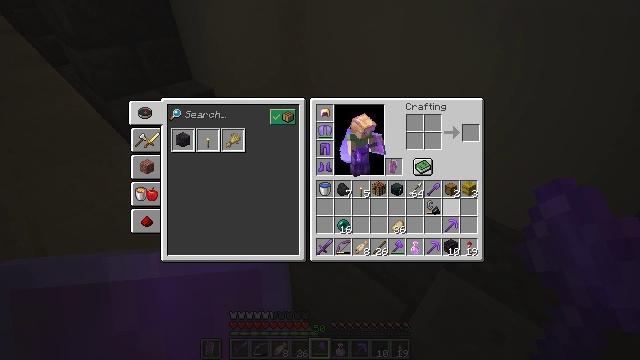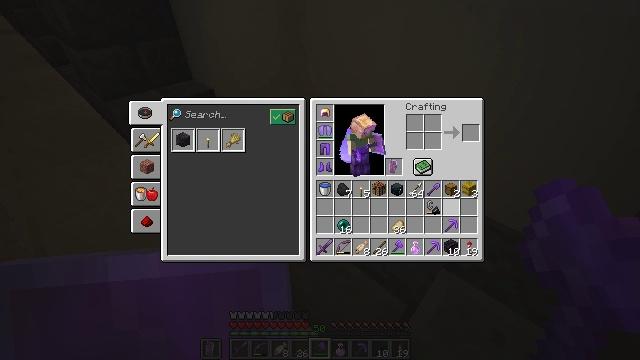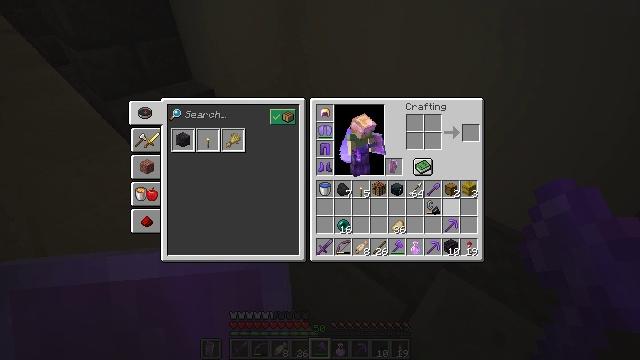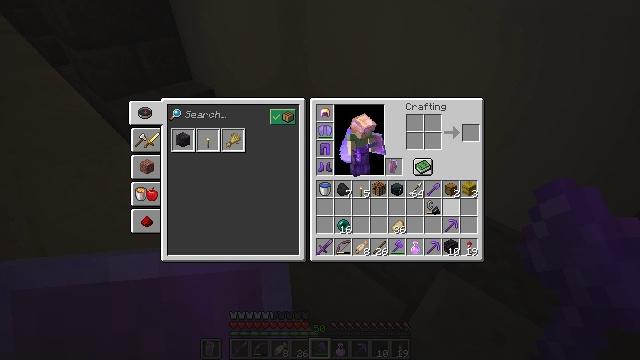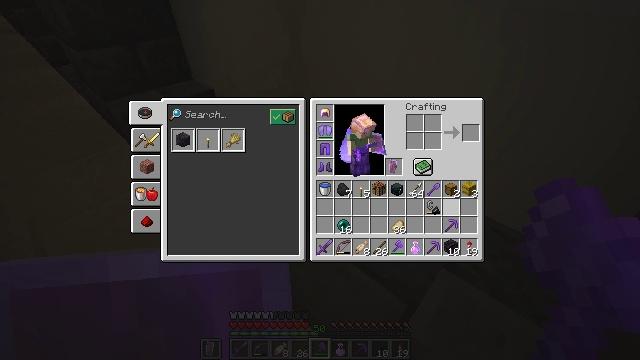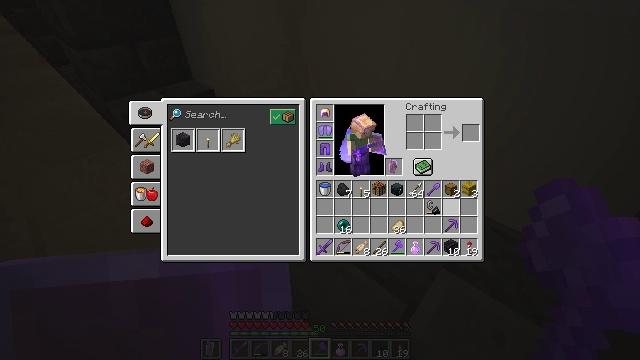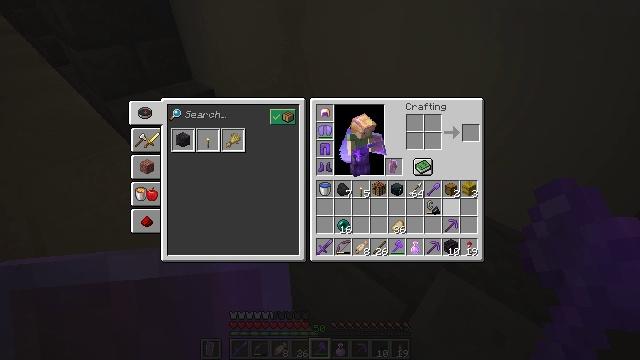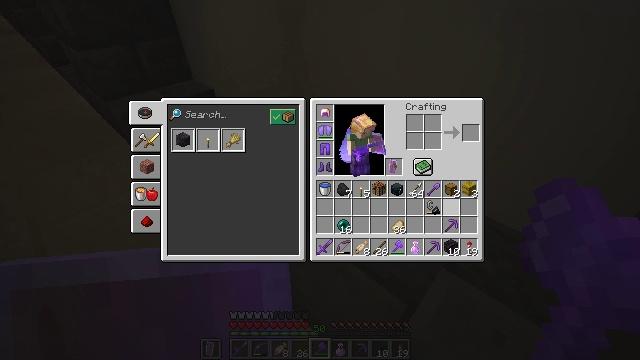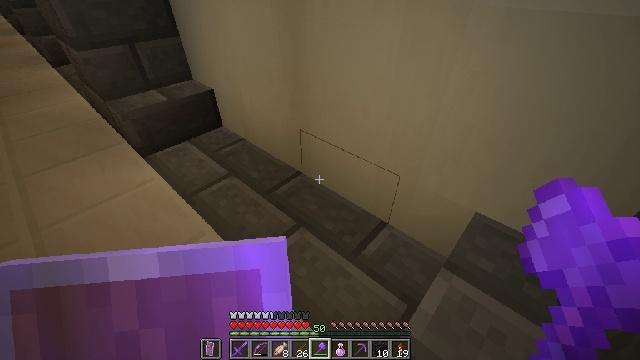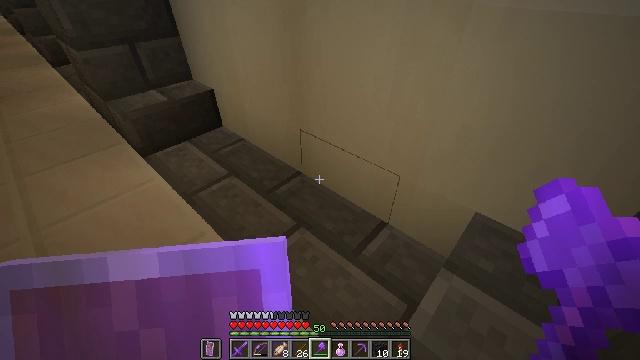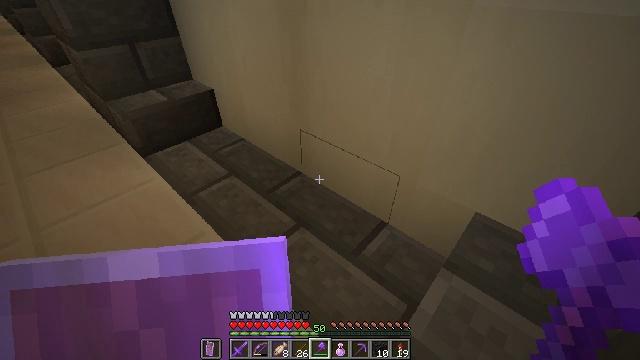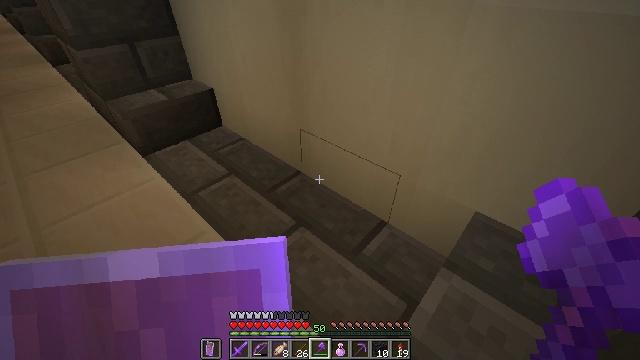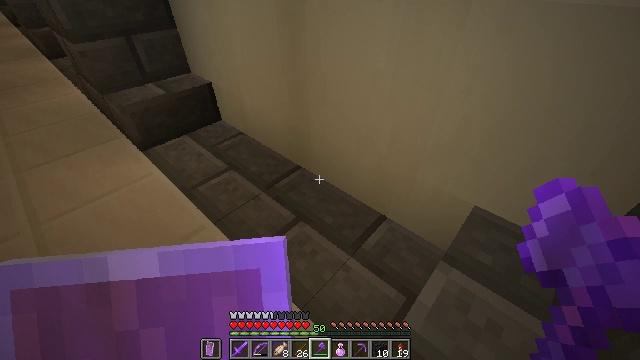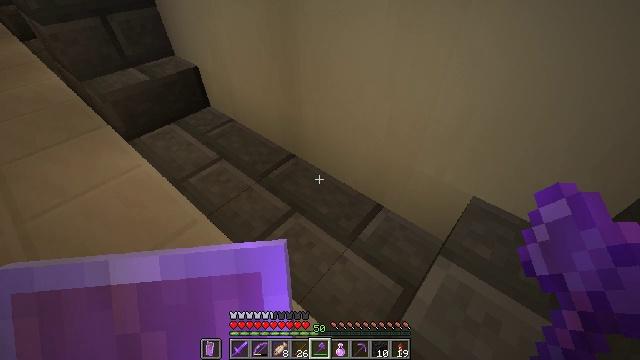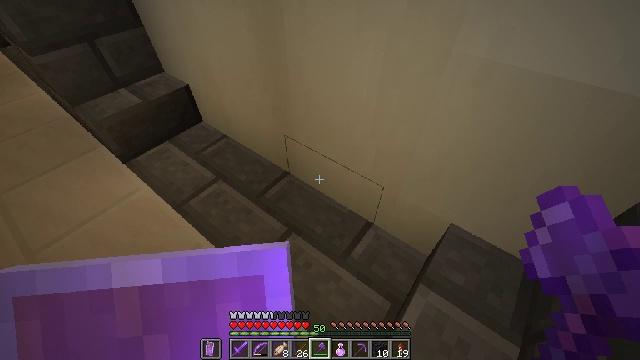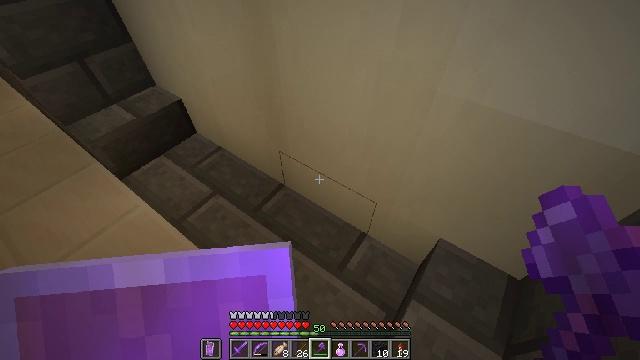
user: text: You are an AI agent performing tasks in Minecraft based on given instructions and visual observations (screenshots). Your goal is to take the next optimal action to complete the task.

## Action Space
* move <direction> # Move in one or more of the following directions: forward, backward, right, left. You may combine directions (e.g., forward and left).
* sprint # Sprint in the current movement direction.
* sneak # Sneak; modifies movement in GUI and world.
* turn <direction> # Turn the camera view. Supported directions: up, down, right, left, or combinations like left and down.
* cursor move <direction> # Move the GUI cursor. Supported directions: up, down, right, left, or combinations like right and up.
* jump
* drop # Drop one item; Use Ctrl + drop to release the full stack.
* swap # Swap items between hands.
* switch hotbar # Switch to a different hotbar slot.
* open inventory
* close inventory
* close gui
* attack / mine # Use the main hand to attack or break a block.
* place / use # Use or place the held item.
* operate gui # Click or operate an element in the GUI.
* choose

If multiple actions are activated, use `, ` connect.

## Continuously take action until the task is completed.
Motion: motion action
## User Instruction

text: Break the stone brick slab to recycle it.
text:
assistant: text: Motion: sneak, attack / mine
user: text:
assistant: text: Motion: sneak, attack / mine
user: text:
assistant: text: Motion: sneak
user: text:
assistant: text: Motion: sneak
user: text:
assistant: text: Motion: no_op
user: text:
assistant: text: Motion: no_op
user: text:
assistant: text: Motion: no_op
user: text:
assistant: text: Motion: no_op
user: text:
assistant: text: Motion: no_op
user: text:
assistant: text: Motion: no_op
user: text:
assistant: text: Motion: no_op
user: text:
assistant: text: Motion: turn down
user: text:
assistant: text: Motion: move forward, turn right and down
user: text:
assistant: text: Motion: move forward, turn right and down
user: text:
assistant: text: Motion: move forward, turn right and down
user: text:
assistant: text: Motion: move forward, turn right and down
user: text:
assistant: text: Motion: move forward, turn right and down
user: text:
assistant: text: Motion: move forward, turn right and down
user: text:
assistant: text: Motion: turn right and down
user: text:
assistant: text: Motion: no_op
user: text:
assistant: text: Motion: no_op
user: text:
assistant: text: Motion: no_op
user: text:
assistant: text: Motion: no_op
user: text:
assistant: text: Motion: turn down
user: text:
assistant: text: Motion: turn right and down
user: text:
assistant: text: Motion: turn right and down
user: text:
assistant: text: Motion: no_op
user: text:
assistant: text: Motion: no_op
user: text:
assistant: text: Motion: no_op
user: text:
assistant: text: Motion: no_op